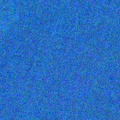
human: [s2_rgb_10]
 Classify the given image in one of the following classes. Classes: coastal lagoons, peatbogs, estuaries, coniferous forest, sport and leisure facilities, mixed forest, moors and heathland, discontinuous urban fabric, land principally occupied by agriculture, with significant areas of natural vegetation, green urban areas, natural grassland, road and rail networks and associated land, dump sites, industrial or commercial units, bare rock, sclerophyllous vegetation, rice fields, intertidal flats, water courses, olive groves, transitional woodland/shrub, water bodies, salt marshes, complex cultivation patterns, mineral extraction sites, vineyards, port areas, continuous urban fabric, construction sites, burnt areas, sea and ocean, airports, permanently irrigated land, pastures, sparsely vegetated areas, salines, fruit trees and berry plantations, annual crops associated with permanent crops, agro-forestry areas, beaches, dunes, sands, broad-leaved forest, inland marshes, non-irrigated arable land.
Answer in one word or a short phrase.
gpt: sea and ocean